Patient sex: M
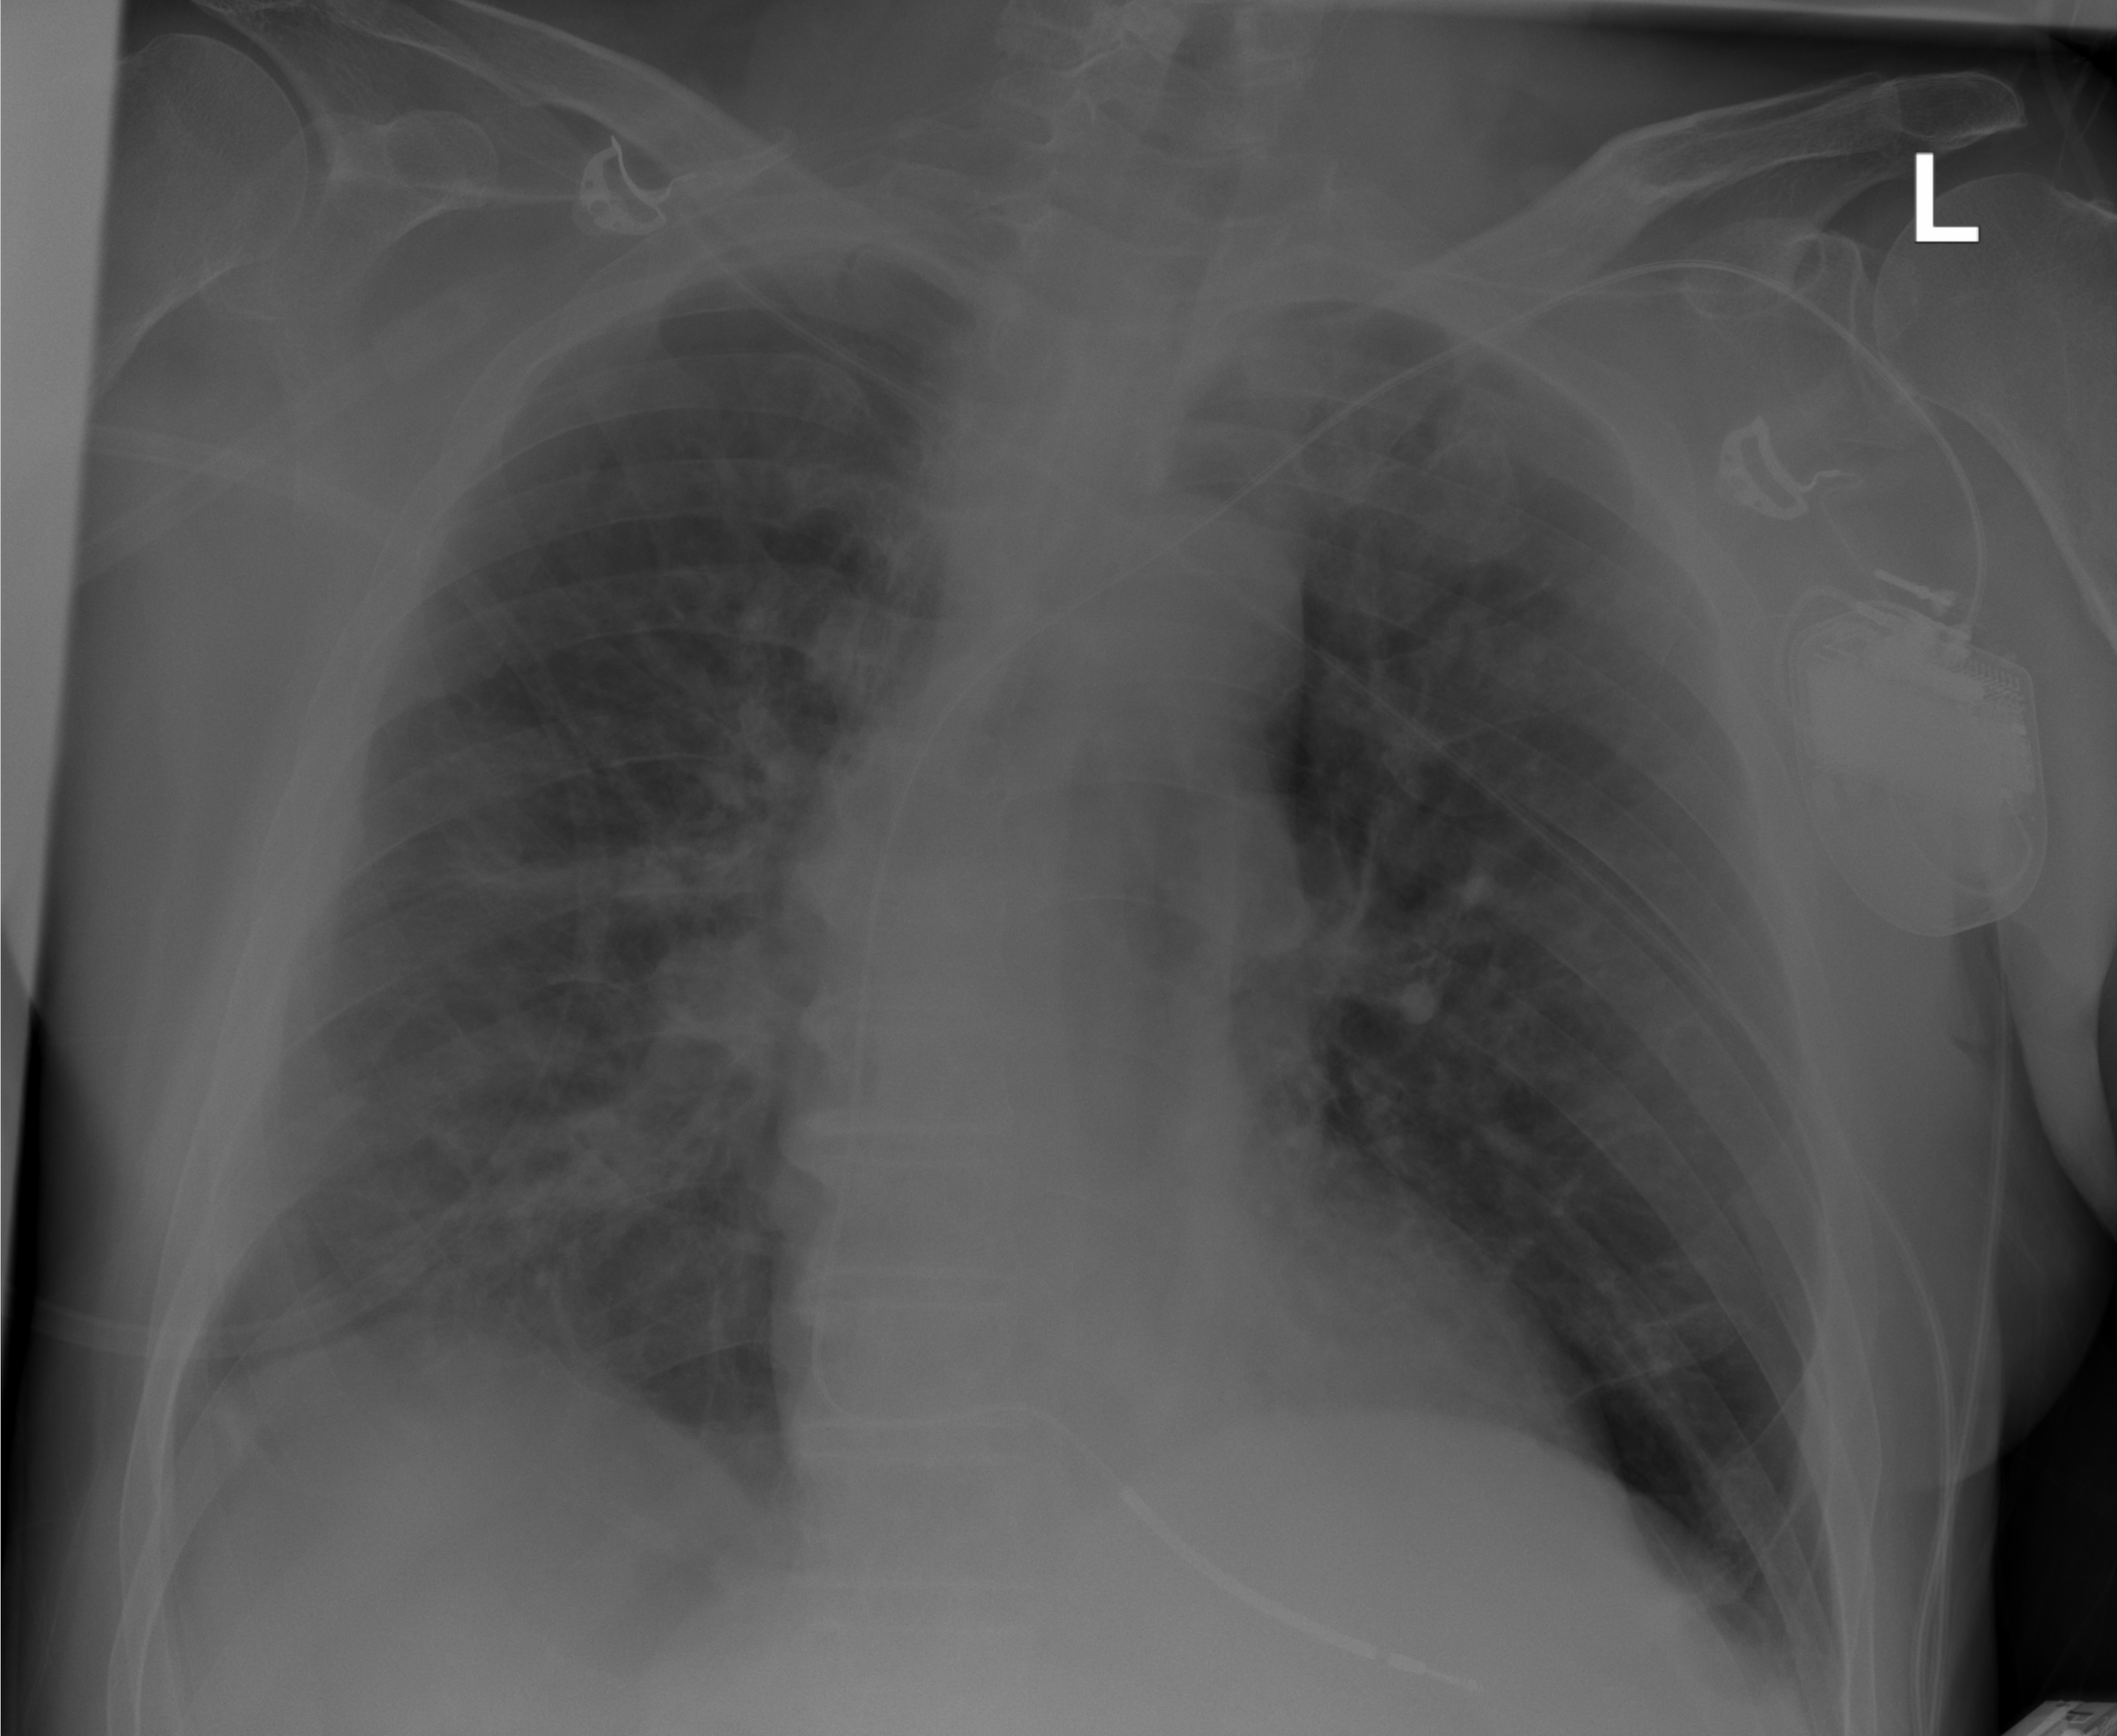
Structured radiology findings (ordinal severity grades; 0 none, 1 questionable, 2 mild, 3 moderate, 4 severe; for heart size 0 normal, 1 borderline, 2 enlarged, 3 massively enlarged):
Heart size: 0
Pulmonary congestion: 2
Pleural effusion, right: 0
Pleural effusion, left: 0
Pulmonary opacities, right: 2
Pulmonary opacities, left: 0
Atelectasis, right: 2
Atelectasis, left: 0